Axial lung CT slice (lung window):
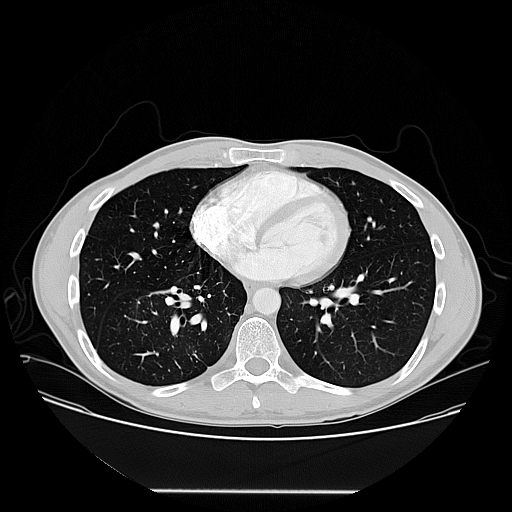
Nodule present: no